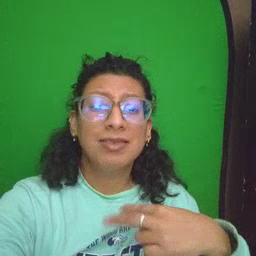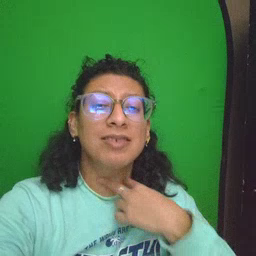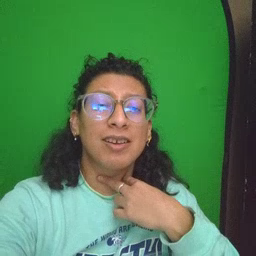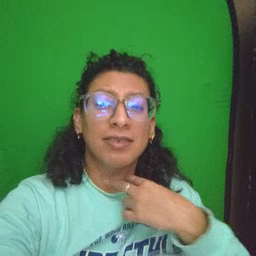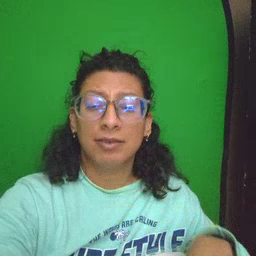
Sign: stuck